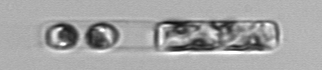
Label: Guinardia_delicatula_TAG_internal_parasite